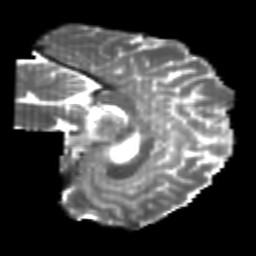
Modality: T2w
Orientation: sagittal
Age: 22
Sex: male
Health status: healthy
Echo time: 0.074 s